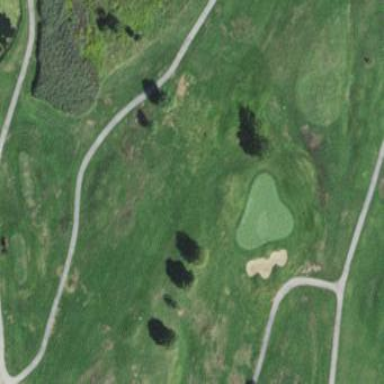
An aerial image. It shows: Well-maintained grassy area designated as golf fairway. It is part of golf sport facility.